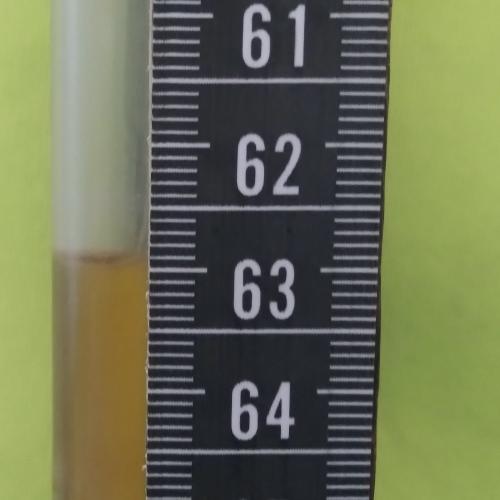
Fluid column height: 62.9 cm